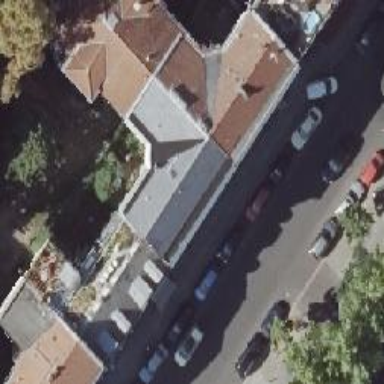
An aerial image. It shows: Apartment building with grey roof and green exterior.